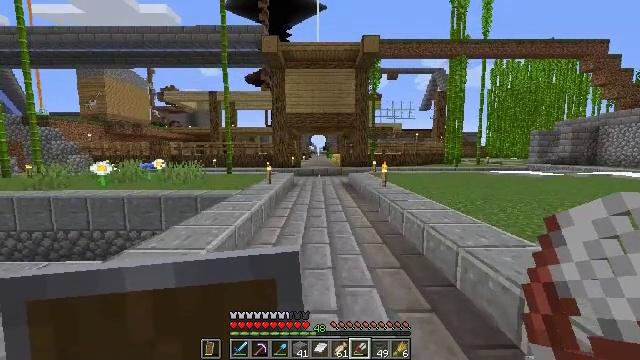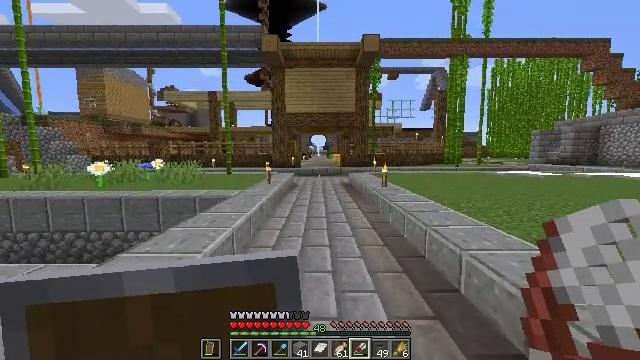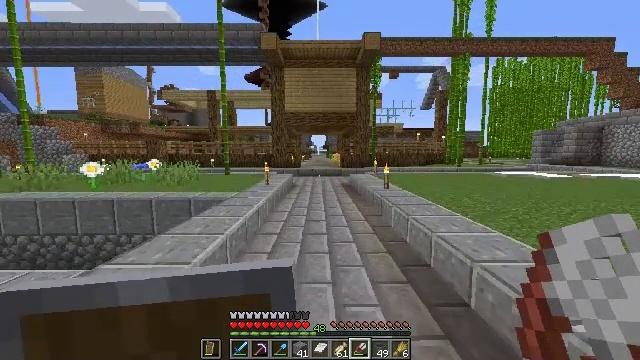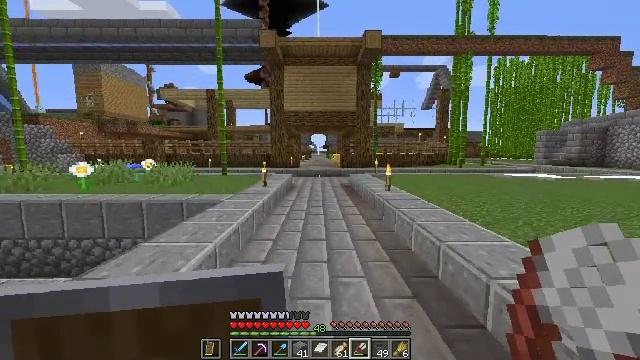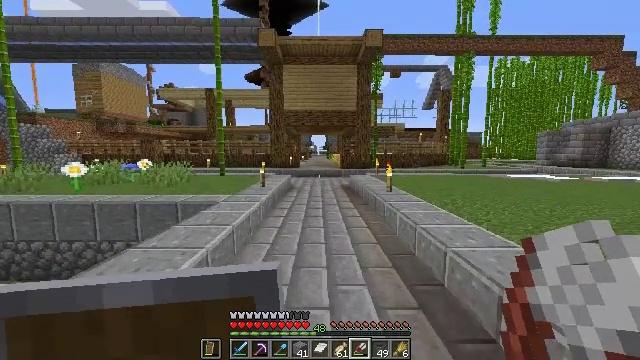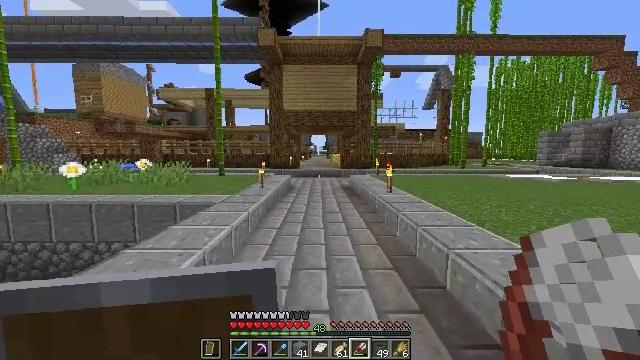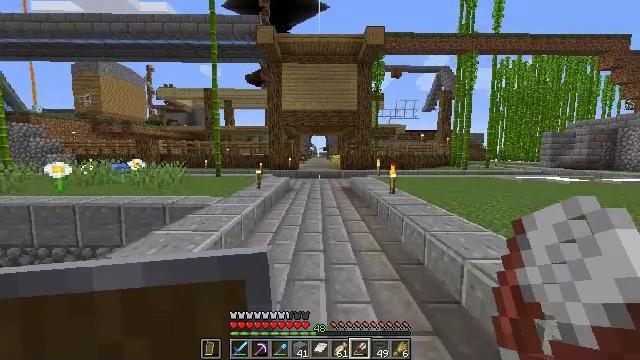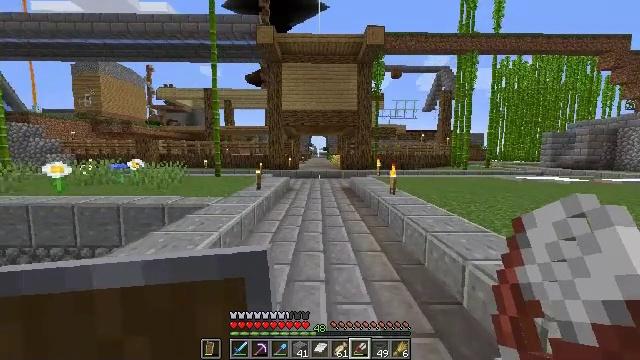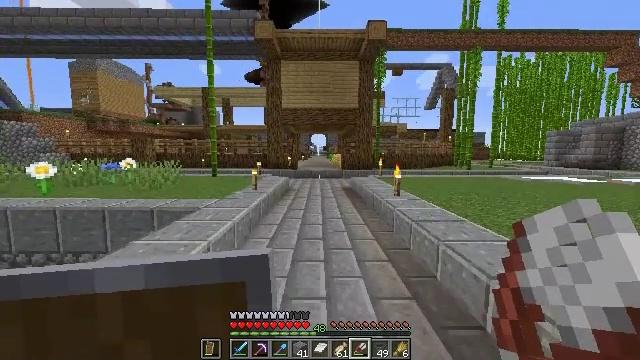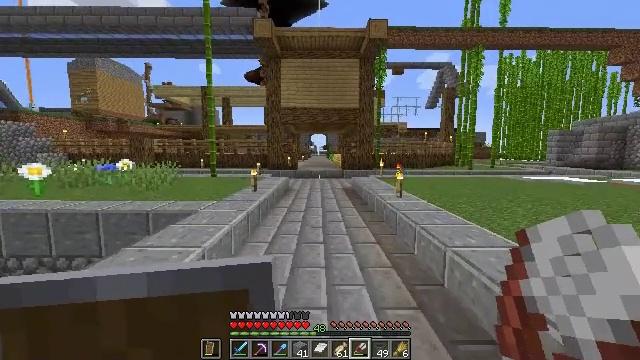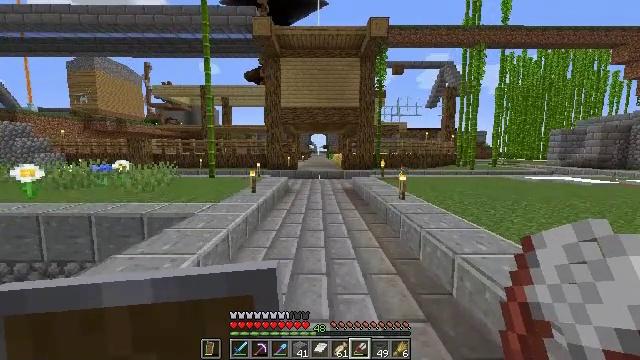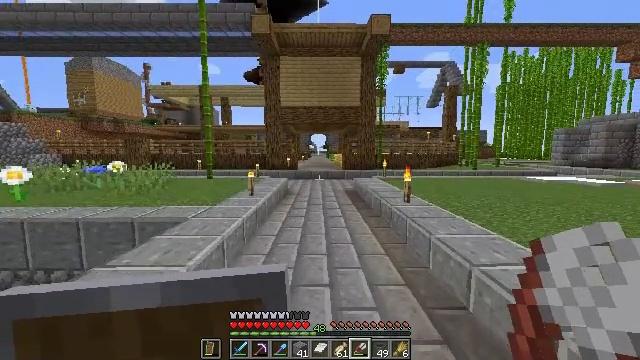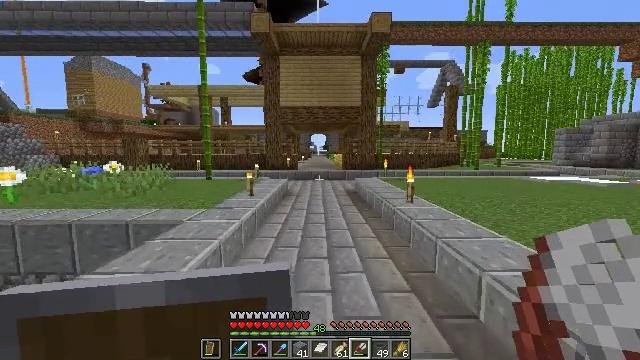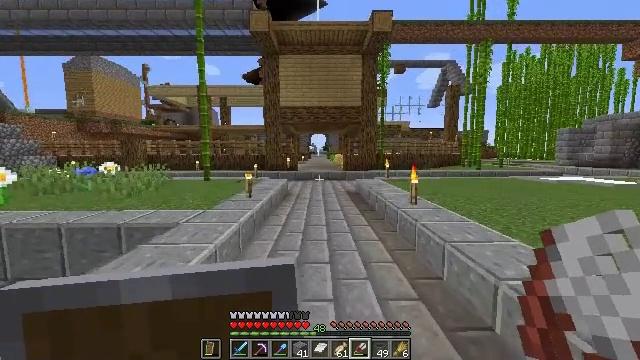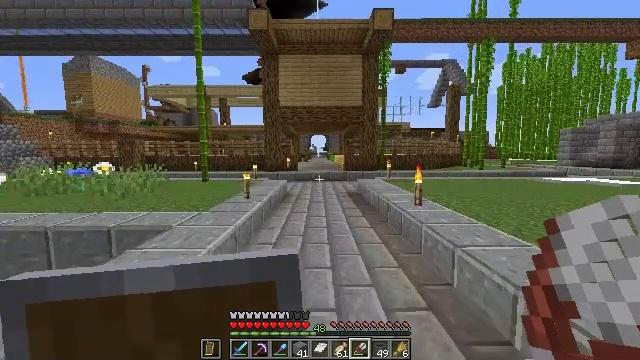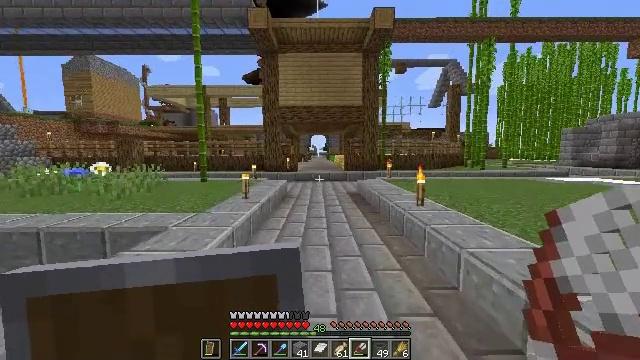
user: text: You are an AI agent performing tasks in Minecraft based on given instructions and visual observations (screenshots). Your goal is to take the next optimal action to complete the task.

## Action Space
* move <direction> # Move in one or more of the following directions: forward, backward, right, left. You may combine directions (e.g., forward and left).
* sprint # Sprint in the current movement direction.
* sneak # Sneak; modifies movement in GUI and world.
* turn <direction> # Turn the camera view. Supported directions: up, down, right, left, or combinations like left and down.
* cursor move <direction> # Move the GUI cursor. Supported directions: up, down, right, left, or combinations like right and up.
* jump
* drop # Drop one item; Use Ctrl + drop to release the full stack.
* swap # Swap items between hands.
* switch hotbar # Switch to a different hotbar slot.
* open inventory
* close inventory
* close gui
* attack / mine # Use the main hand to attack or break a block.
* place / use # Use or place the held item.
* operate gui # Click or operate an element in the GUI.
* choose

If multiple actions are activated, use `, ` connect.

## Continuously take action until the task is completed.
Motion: motion action
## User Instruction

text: Combine ice blocks in the crafting table to get packed ice.
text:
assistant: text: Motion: move forward
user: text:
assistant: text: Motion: move forward
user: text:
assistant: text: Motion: move forward
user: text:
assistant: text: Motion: move forward
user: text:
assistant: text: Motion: move forward
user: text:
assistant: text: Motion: move forward
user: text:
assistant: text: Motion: move forward
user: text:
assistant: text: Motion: move forward
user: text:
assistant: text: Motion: move forward
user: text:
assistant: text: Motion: move forward
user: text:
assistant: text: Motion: move forward
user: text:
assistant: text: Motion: move forward
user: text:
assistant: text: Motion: move forward
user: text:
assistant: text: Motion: move forward
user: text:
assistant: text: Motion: move forward
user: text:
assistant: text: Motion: move forward
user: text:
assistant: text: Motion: move forward
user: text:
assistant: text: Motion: move forward
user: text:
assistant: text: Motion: move forward
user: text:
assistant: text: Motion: move forward
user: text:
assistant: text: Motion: move forward
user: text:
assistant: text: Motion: move forward
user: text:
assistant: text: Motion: move forward
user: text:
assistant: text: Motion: move forward
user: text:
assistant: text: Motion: move forward
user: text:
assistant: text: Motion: move forward
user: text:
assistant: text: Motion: move forward
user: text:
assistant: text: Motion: move forward
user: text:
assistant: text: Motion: move forward
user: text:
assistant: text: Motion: move forward